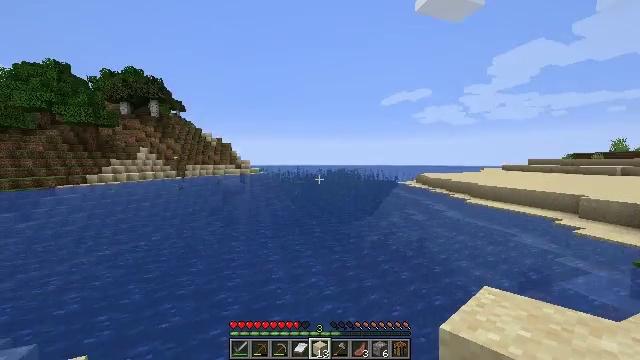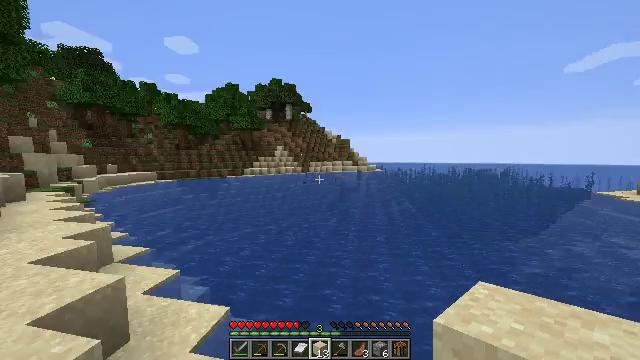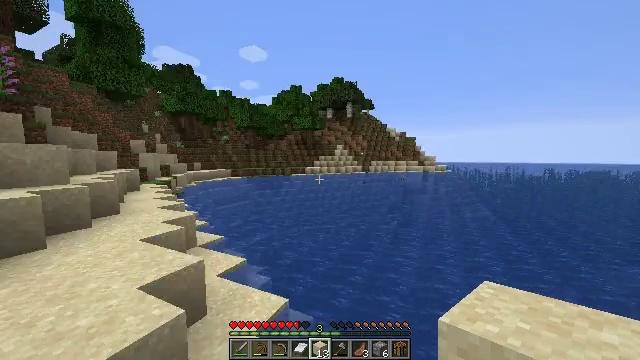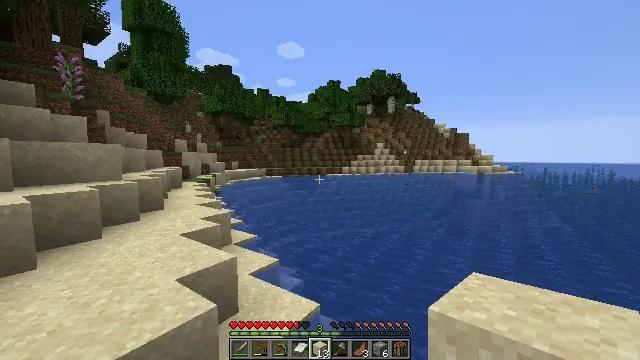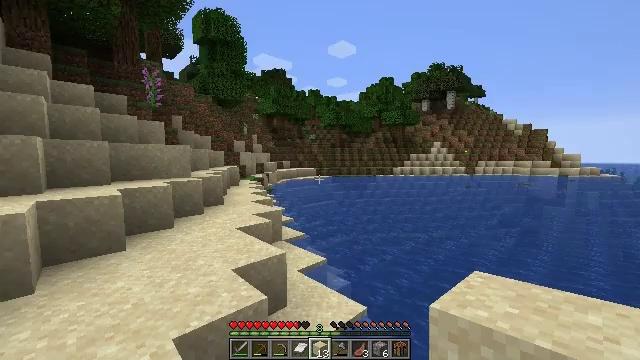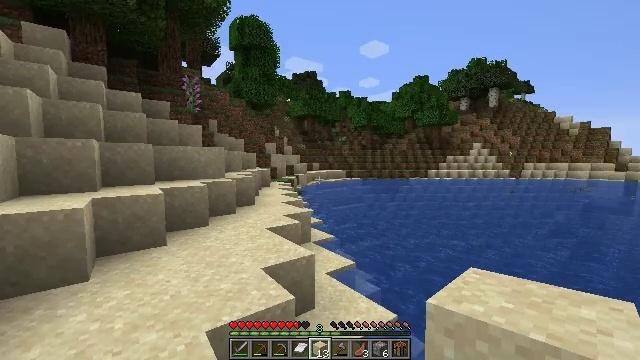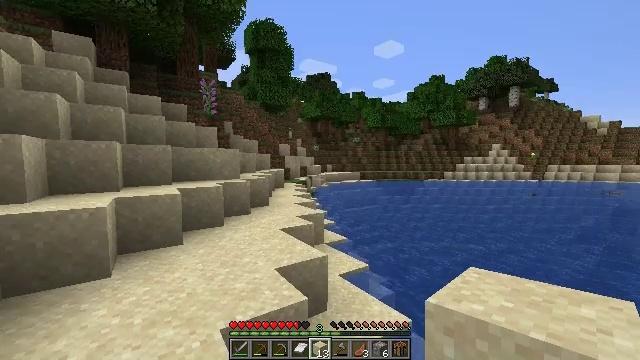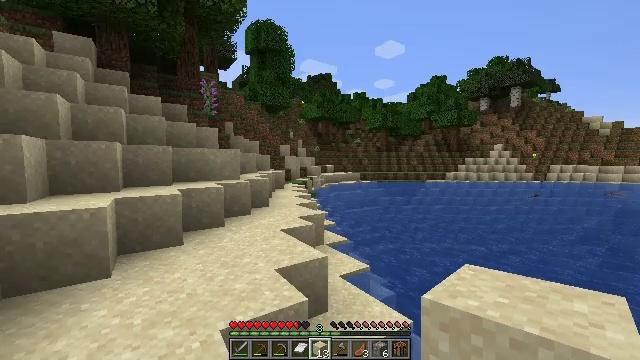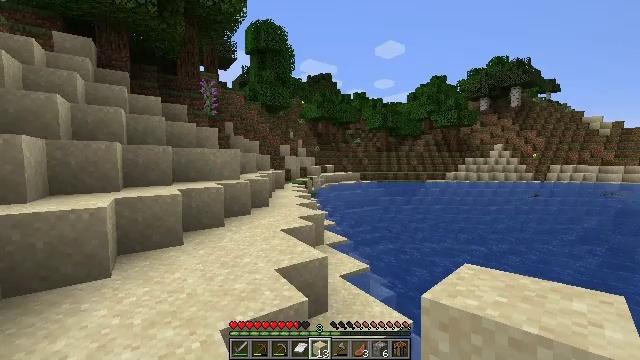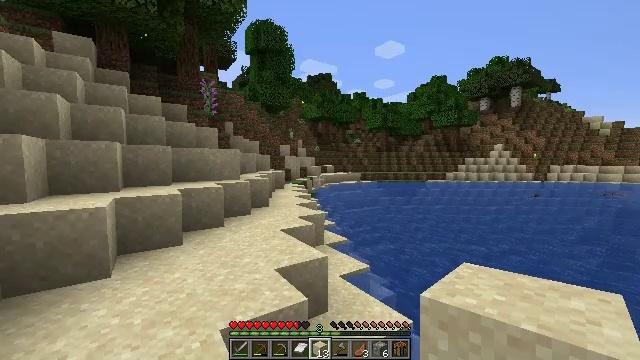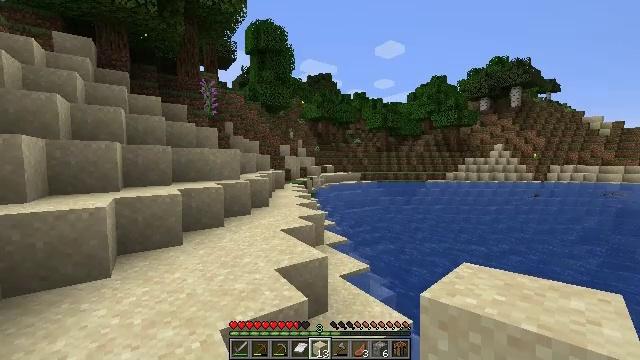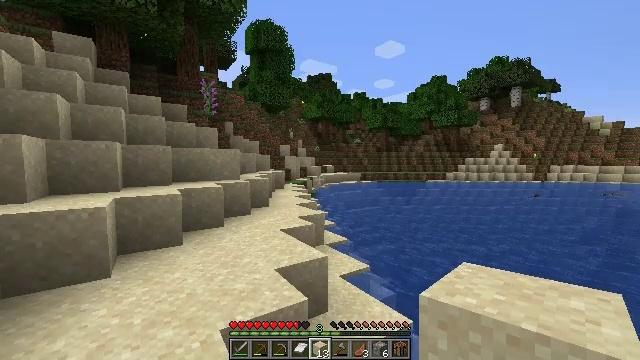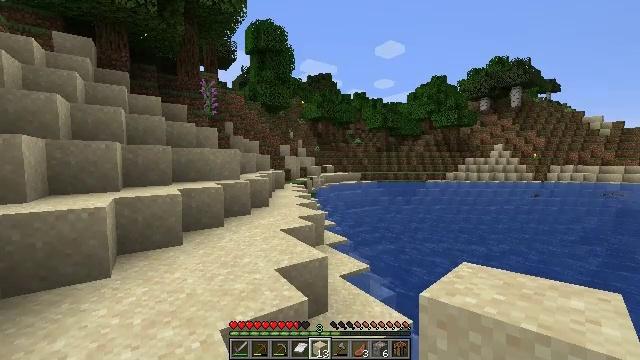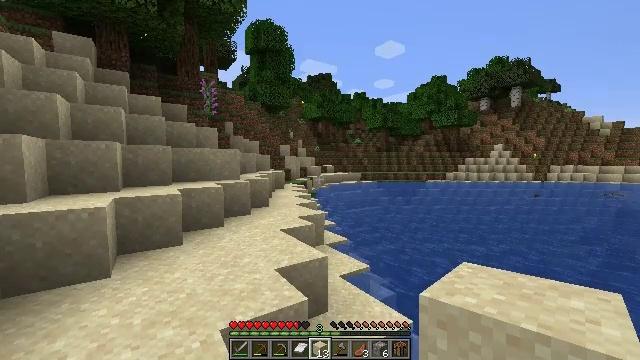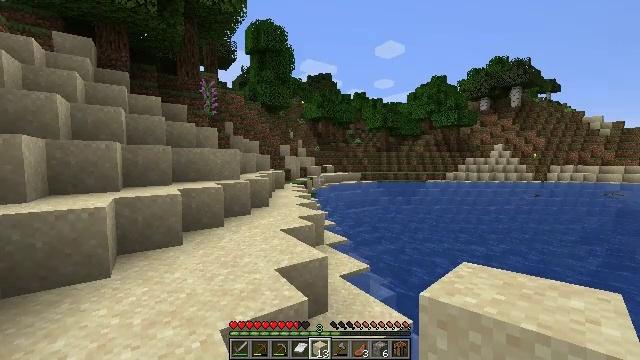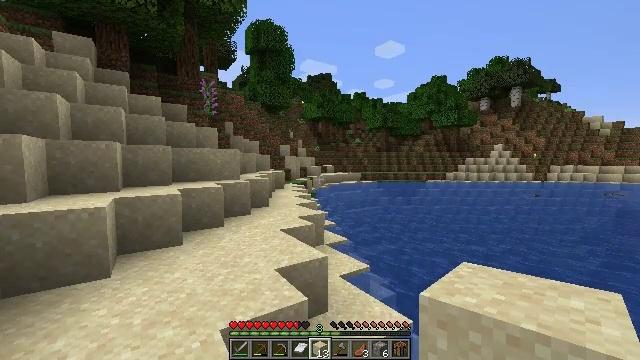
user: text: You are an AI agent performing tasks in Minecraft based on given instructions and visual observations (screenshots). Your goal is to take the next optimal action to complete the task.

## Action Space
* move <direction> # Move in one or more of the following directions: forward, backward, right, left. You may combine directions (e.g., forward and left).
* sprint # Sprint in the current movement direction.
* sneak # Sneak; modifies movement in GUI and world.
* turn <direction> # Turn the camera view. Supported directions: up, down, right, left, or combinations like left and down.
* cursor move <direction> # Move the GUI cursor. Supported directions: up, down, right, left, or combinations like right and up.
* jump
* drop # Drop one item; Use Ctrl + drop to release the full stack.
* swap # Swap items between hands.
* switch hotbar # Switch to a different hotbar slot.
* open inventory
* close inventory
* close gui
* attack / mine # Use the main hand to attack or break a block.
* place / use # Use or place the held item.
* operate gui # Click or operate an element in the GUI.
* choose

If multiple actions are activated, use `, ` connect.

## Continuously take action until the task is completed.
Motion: motion action
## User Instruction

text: Break the sugar cane.
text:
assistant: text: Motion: turn left
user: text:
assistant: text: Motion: turn left
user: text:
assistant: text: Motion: turn left
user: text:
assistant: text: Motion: turn left
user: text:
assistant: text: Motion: turn left
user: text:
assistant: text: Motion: turn left
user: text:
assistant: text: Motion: no_op
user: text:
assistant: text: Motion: no_op
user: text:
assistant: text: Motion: no_op
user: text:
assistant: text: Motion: no_op
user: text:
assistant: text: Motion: no_op
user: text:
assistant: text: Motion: no_op
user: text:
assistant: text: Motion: no_op
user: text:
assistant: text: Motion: no_op
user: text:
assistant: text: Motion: no_op
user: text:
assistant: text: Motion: no_op
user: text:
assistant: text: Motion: no_op
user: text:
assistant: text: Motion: no_op
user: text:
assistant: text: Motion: no_op
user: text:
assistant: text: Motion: no_op
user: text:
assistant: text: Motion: no_op
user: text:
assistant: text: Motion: no_op
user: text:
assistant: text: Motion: no_op
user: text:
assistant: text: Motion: no_op
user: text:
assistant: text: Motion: turn right and up
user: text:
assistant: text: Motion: no_op
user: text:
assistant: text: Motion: no_op
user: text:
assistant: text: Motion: no_op
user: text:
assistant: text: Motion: no_op
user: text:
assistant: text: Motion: no_op